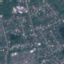
Land use / land cover class: Residential